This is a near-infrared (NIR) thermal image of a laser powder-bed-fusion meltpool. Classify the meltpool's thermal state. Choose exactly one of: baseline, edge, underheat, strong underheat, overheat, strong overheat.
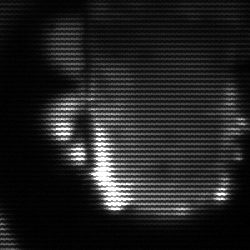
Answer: baseline